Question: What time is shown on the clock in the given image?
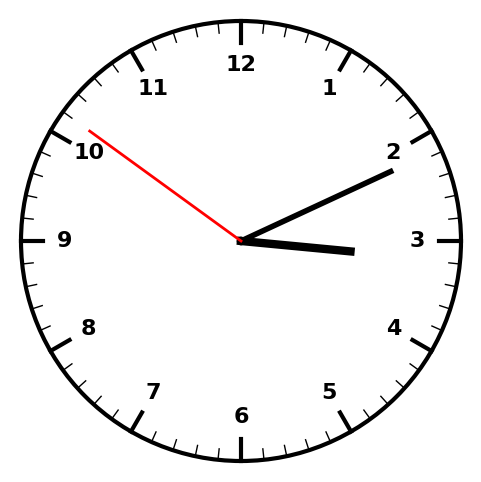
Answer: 03:10:51